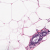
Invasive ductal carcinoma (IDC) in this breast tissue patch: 0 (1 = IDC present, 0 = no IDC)